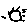
Label: sun